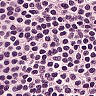
Metastatic tissue present: no